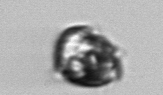
Label: Proterythropsis